Question: I want to flag a message if javascript is disabled at client side. I searched here and found '<noscript>' tag to use for handling this stuff.
I did this at w3schools editor to check but its not working let me know if this '<noscript>' is not meant for this or something else I am missing in this part ?

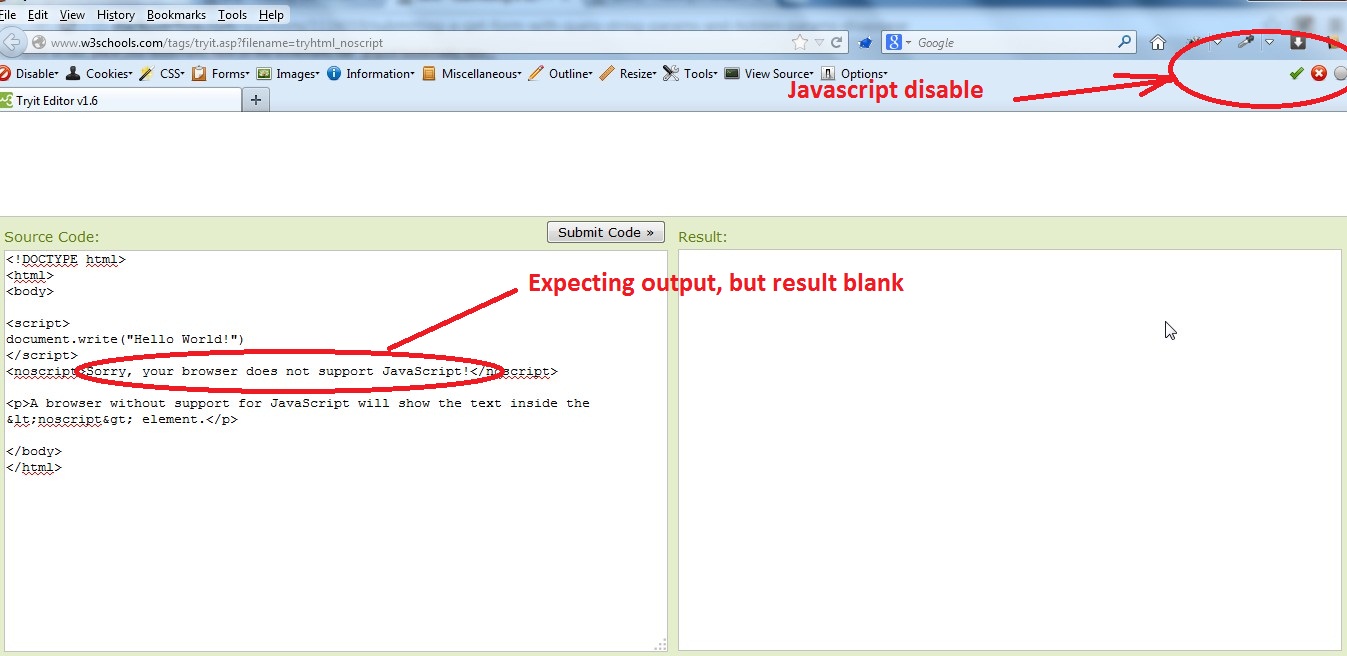
Answer: Try This :-
'''
How to detect JavaScript is disabled in browser?
'''
As we know, tag is used for JavaScript. Same way there is tag which gets in action when the JavaScripts disabled in browser.
'''
<script>Put Sample code here for execution when JavaScript is Active </script>
<noscript>Put Sample code here for execution when JavaScript is Disabled</noscript>
'''
---
How to handle disabled JavaScript in browser?
When JavaScript is disabled, Just tried to redirect to some page where we can display the message that Javascript is disabled. There is meta tag in HTML named "meta refresh" which will redirect the user to another page in the interval specified in that header.
'''
<noscript>
<META HTTP-EQUIV="Refresh" CONTENT="0;URL=ShowErrorPage.html">
</noscript>
'''
As, we can see above code inside noscript, there is "meta refresh" tag with interval of "0'' second. As, the JavaScript is disabled in that page, the browser gets redirected to "ShowErrorPage.html" to show some warning message.
I hope this will help you.